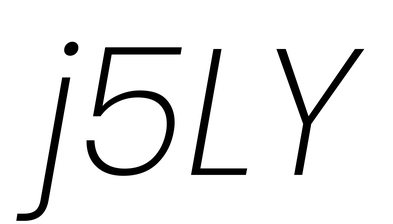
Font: Poppins-ExtraLightItalic